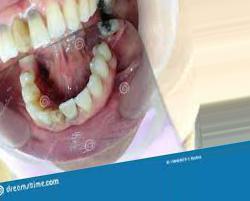
Condition: Tooth Discoloration